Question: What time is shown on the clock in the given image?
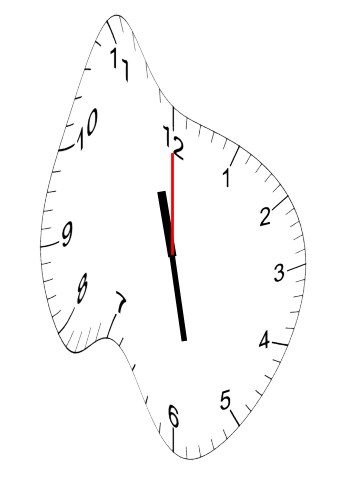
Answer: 11:28:00